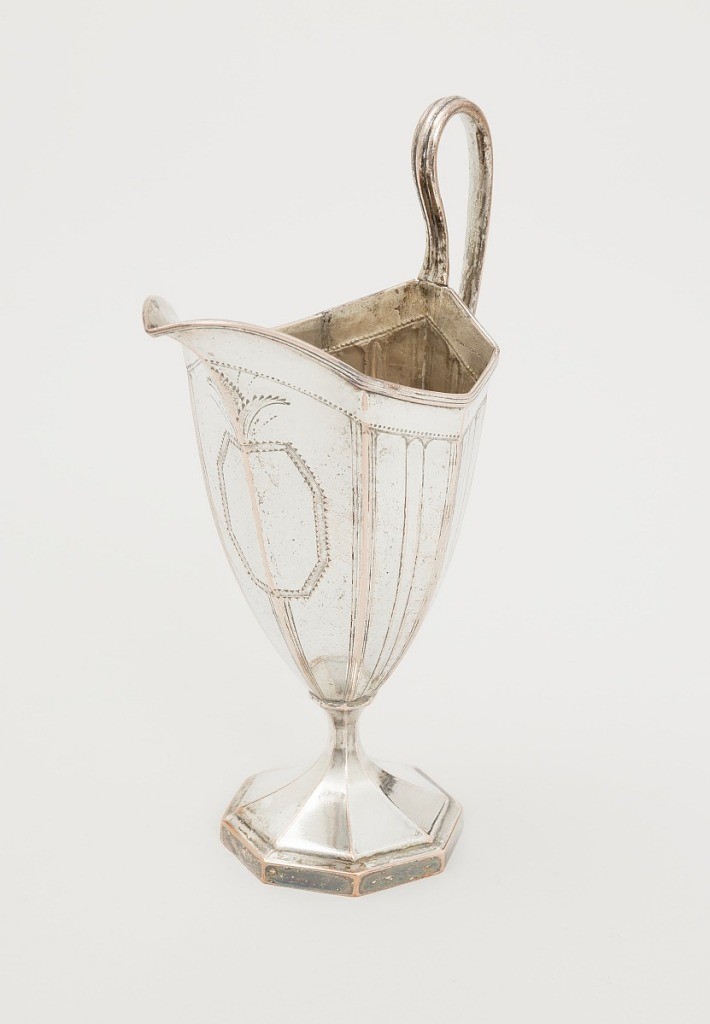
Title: Milk Jug
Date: ca. 1790
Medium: copper, silver
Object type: milk jug
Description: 8-sided helmet-shaped body with tall looped handle, splayed 8-sided foot; embossed vertical fluting around body, under spout a bright-work octagonal shield with leaf motif, thin reeding around upper edge.